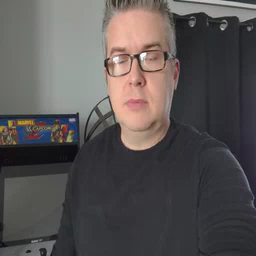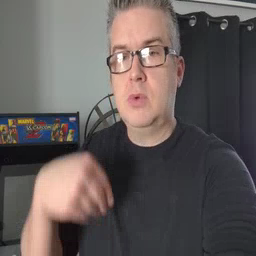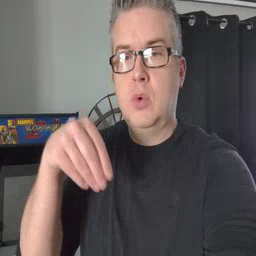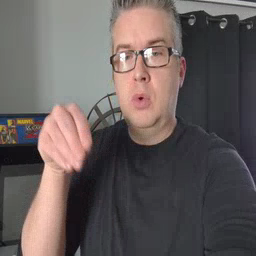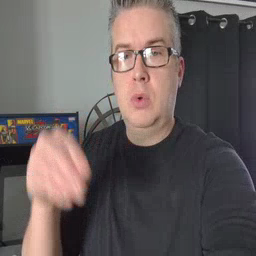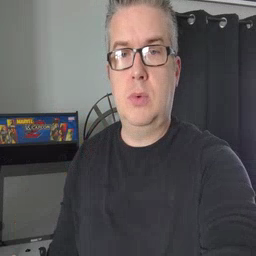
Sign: store